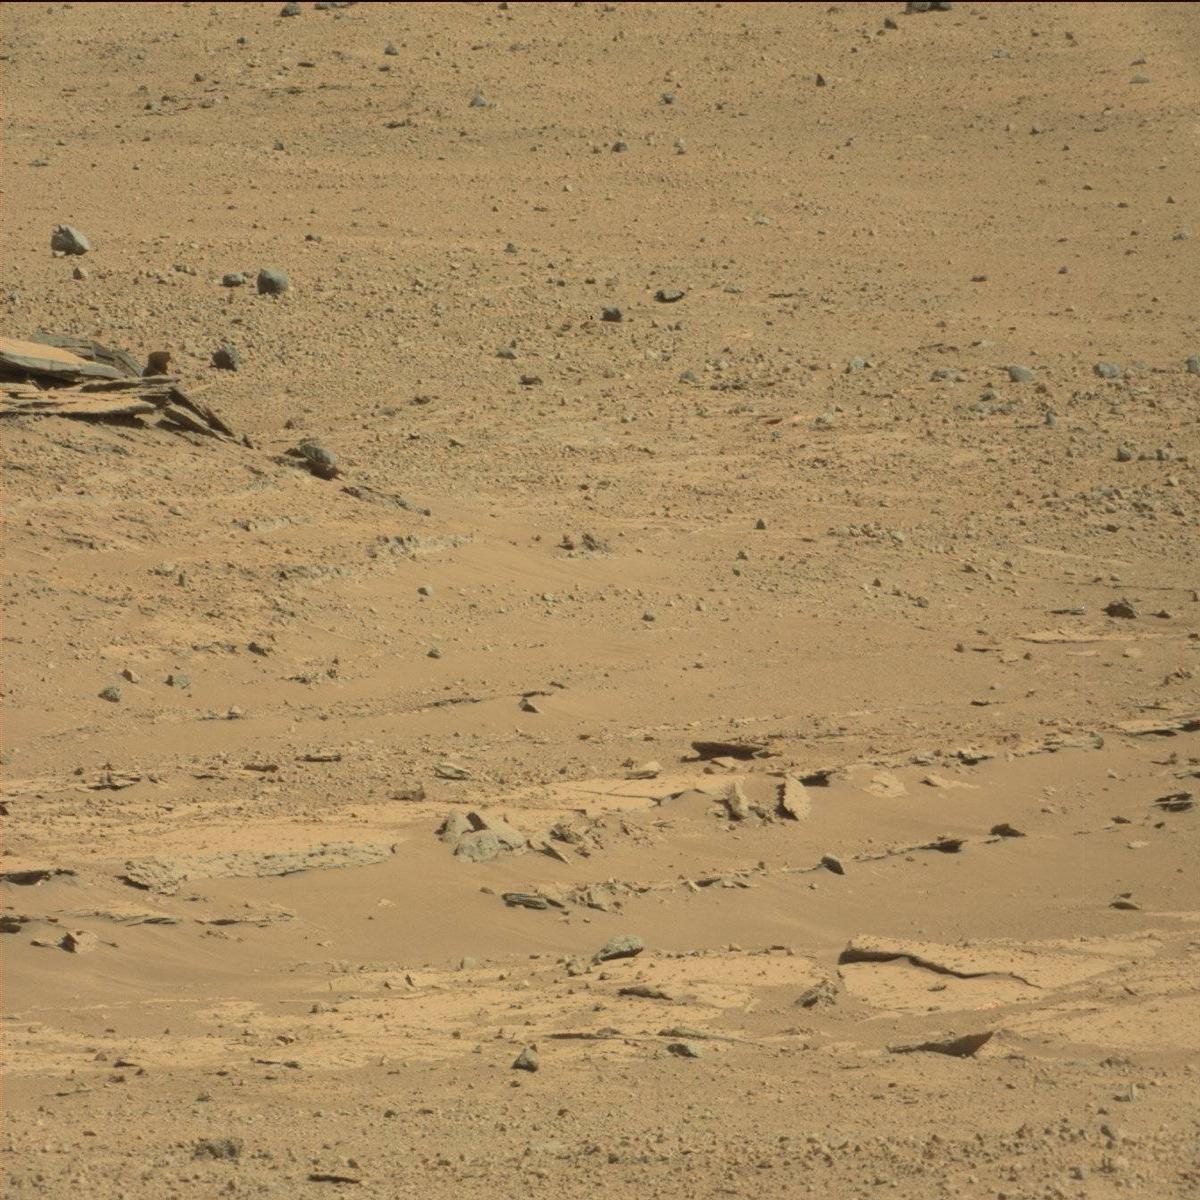
Terrain classes present: Bedrock, Rock, Sand / Soil